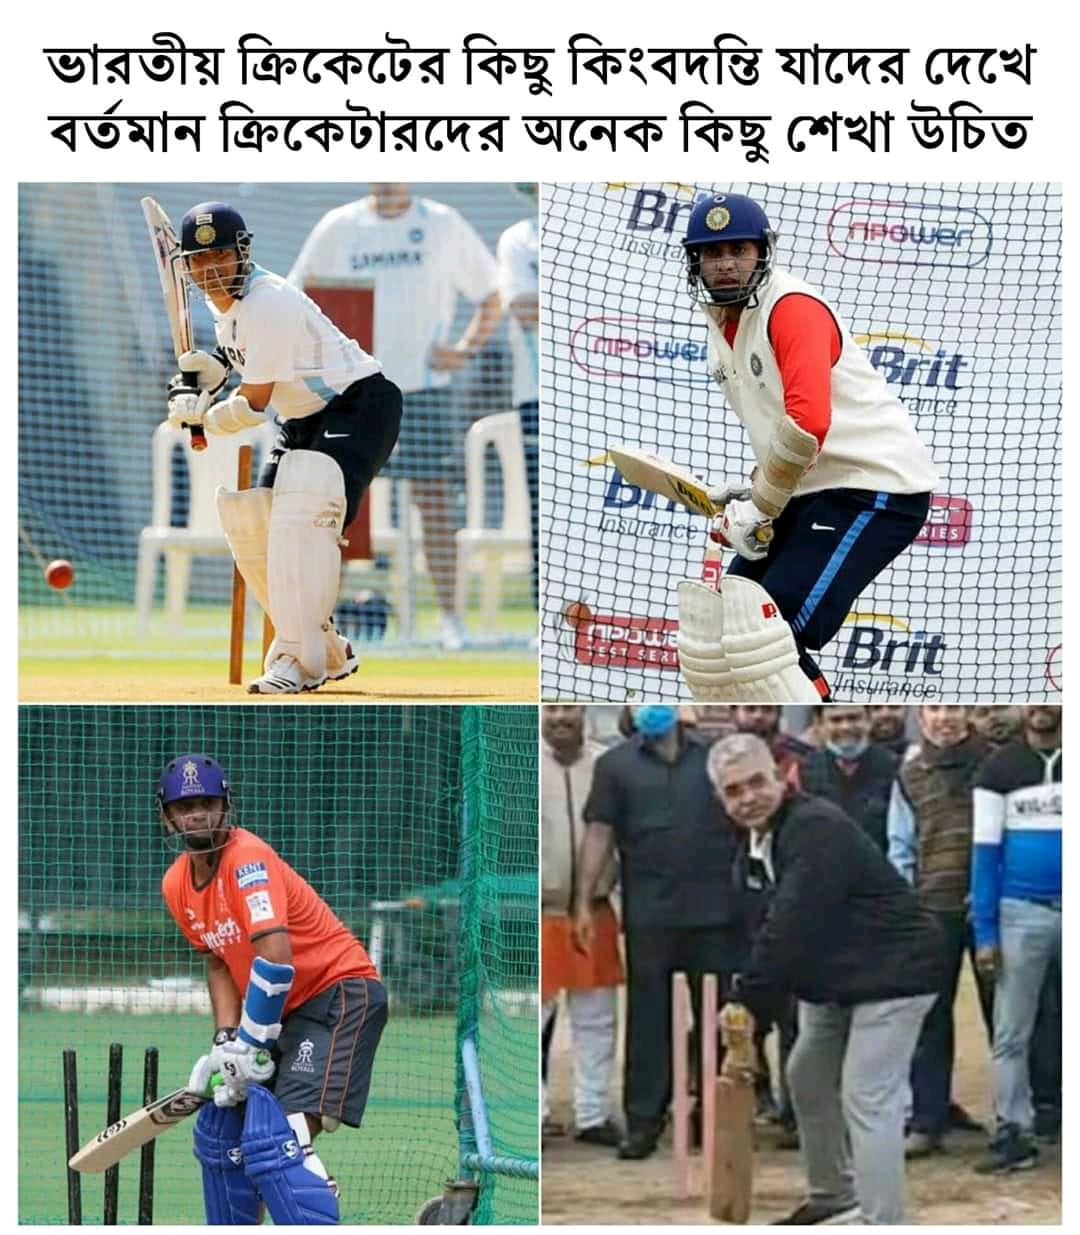
Caption: ভারতীয় ক্রিকেটের কিছু কিংবদন্তি যাদের দেখে বর্তমান ক্রিকেটারদের অনেক কিছু শেখা উচিৎ
Label: non-hate